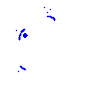
Particle: electron